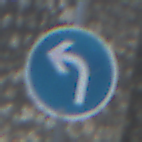
Verkehrszeichen: VorgeschriebeneFahrtrichtungLinks
Umgebung: Outdoor, Suburban
Tageszeit: MorningAfternoon
Wetter: PartlyCloudy
Licht: Natural
Jahreszeit: NotSpecified
Kontrast: LowContrast